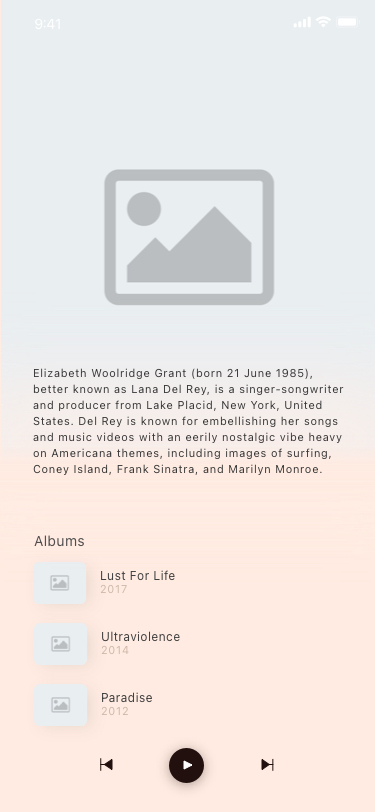
Text in this UI design:
Albums
Elizabeth Woolridge Grant (born 21 June 1985), better known as Lana Del Rey, is a singer-songwriter and producer from Lake Placid, New York, United States. Del Rey is known for embellishing her songs and music videos with an eerily nostalgic vibe heavy on Americana themes, including images of surfing, Coney Island, Frank Sinatra, and Marilyn Monroe.